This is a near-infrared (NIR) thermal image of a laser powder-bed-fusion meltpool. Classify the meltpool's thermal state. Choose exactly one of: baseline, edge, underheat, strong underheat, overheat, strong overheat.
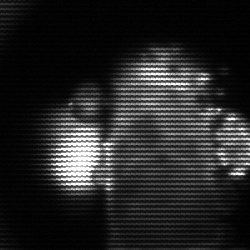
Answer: strong underheat